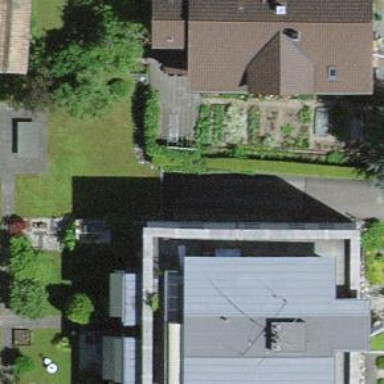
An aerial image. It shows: Group of garages.